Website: lowes
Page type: review-order
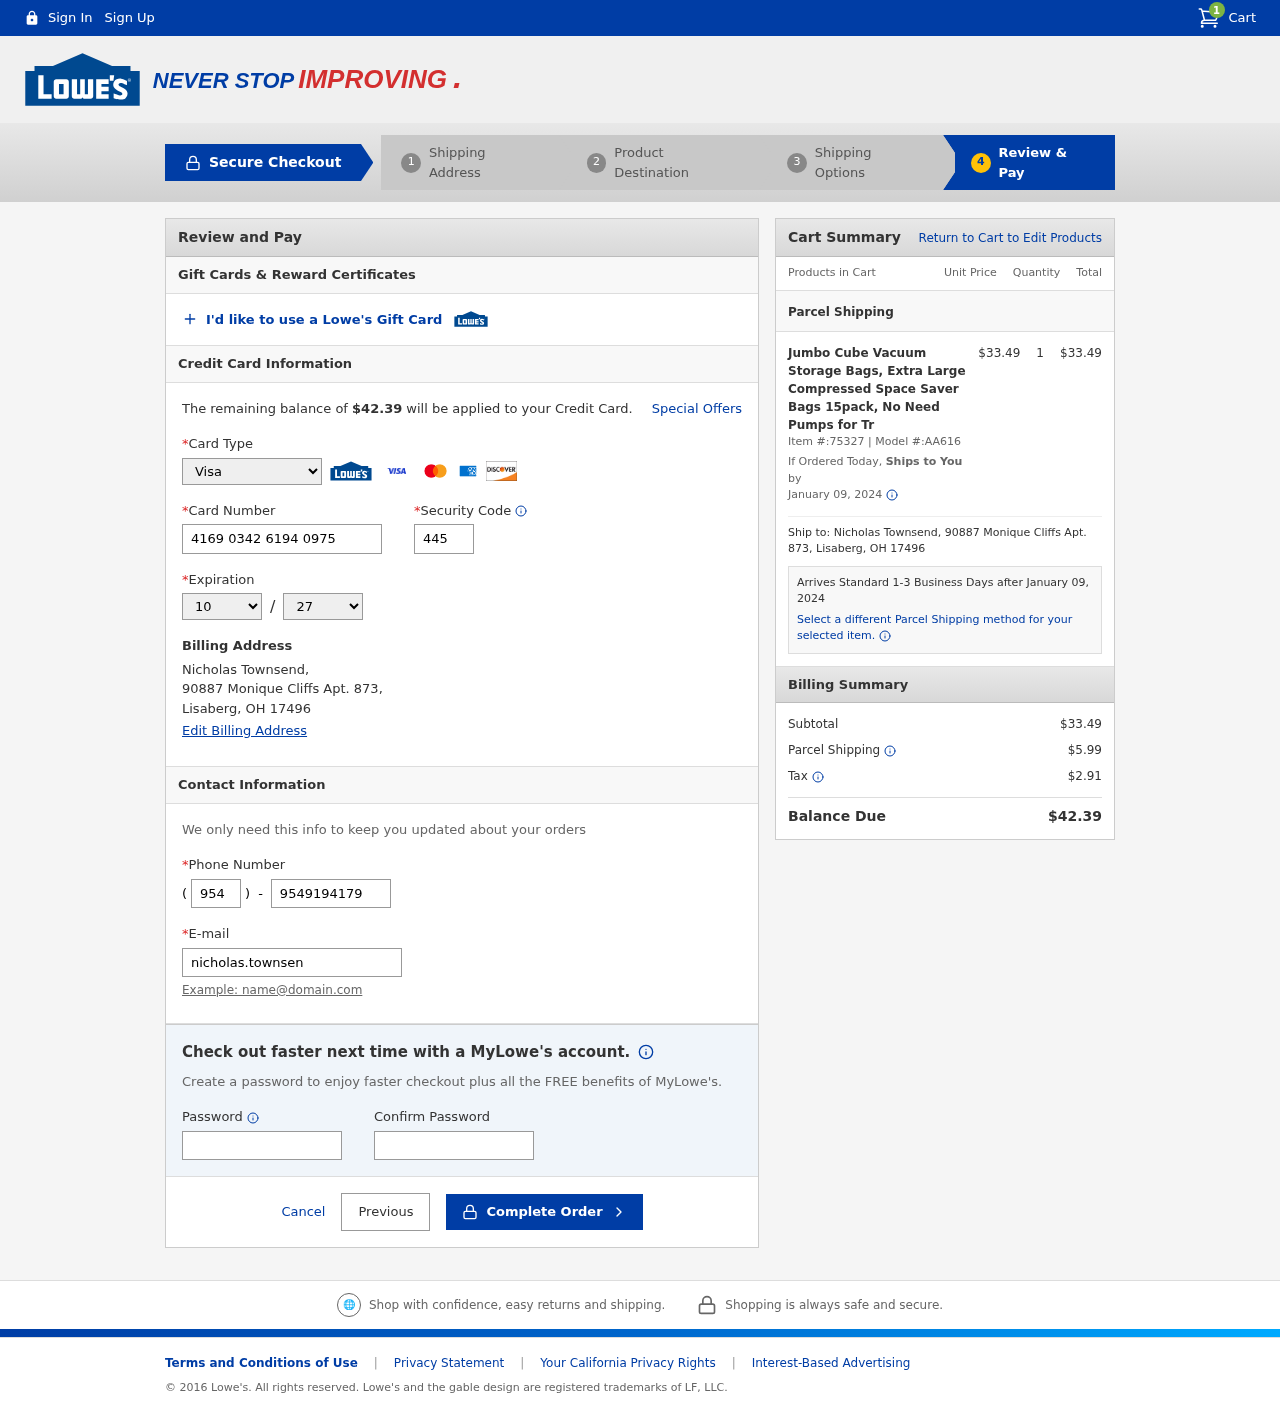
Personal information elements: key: PII_CARD_CVV
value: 445
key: PII_CARD_EXPIRY_MONTH
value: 10
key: PII_CARD_EXPIRY_YEAR
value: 27
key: PII_CARD_NUMBER
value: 4169 0342 6194 0975
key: PII_CARD_TYPE
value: Visa
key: PII_CITY
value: Lisaberg
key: PII_EMAIL
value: nicholas.townsend@yahoo.com
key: PII_FULLNAME
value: Nicholas Townsend,
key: PII_PHONE
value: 9549194179
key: PII_PHONE_AREA
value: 954
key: PII_POSTCODE
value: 17496
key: PII_STATE_ABBR
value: OH
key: PII_STREET
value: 90887 Monique Cliffs Apt. 873,
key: PII_FULLNAME2
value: Nicholas Townsend
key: PII_STREET2
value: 90887 Monique Cliffs Apt. 873
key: PII_CITY_STATE_ZIP2
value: Lisaberg, OH 17496
Product elements: key: PRODUCT1_NAME
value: Jumbo Cube Vacuum Storage Bags, Extra Large Compressed Space Saver Bags 15pack, No Need Pumps for Tr
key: PRODUCT1_PRICE
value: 33.49
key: PRODUCT1_QUANTITY
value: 1
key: PRODUCT1_ITEM_NUMBER
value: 75327
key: PRODUCT1_MODEL_NUMBER
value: AA616
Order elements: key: ORDER_NUM_ITEMS
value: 1
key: ORDER_TOTAL
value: $42.39
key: ORDER_SHIPPING_DATE
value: January 09, 2024
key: ORDER_SUBTOTAL
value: $33.49
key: ORDER_SHIPPING_DATE2
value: January 09, 2024
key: ORDER_SUBTOTAL2
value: $33.49
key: ORDER_SHIPPING_COST
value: $5.99
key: ORDER_TAX
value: $2.91